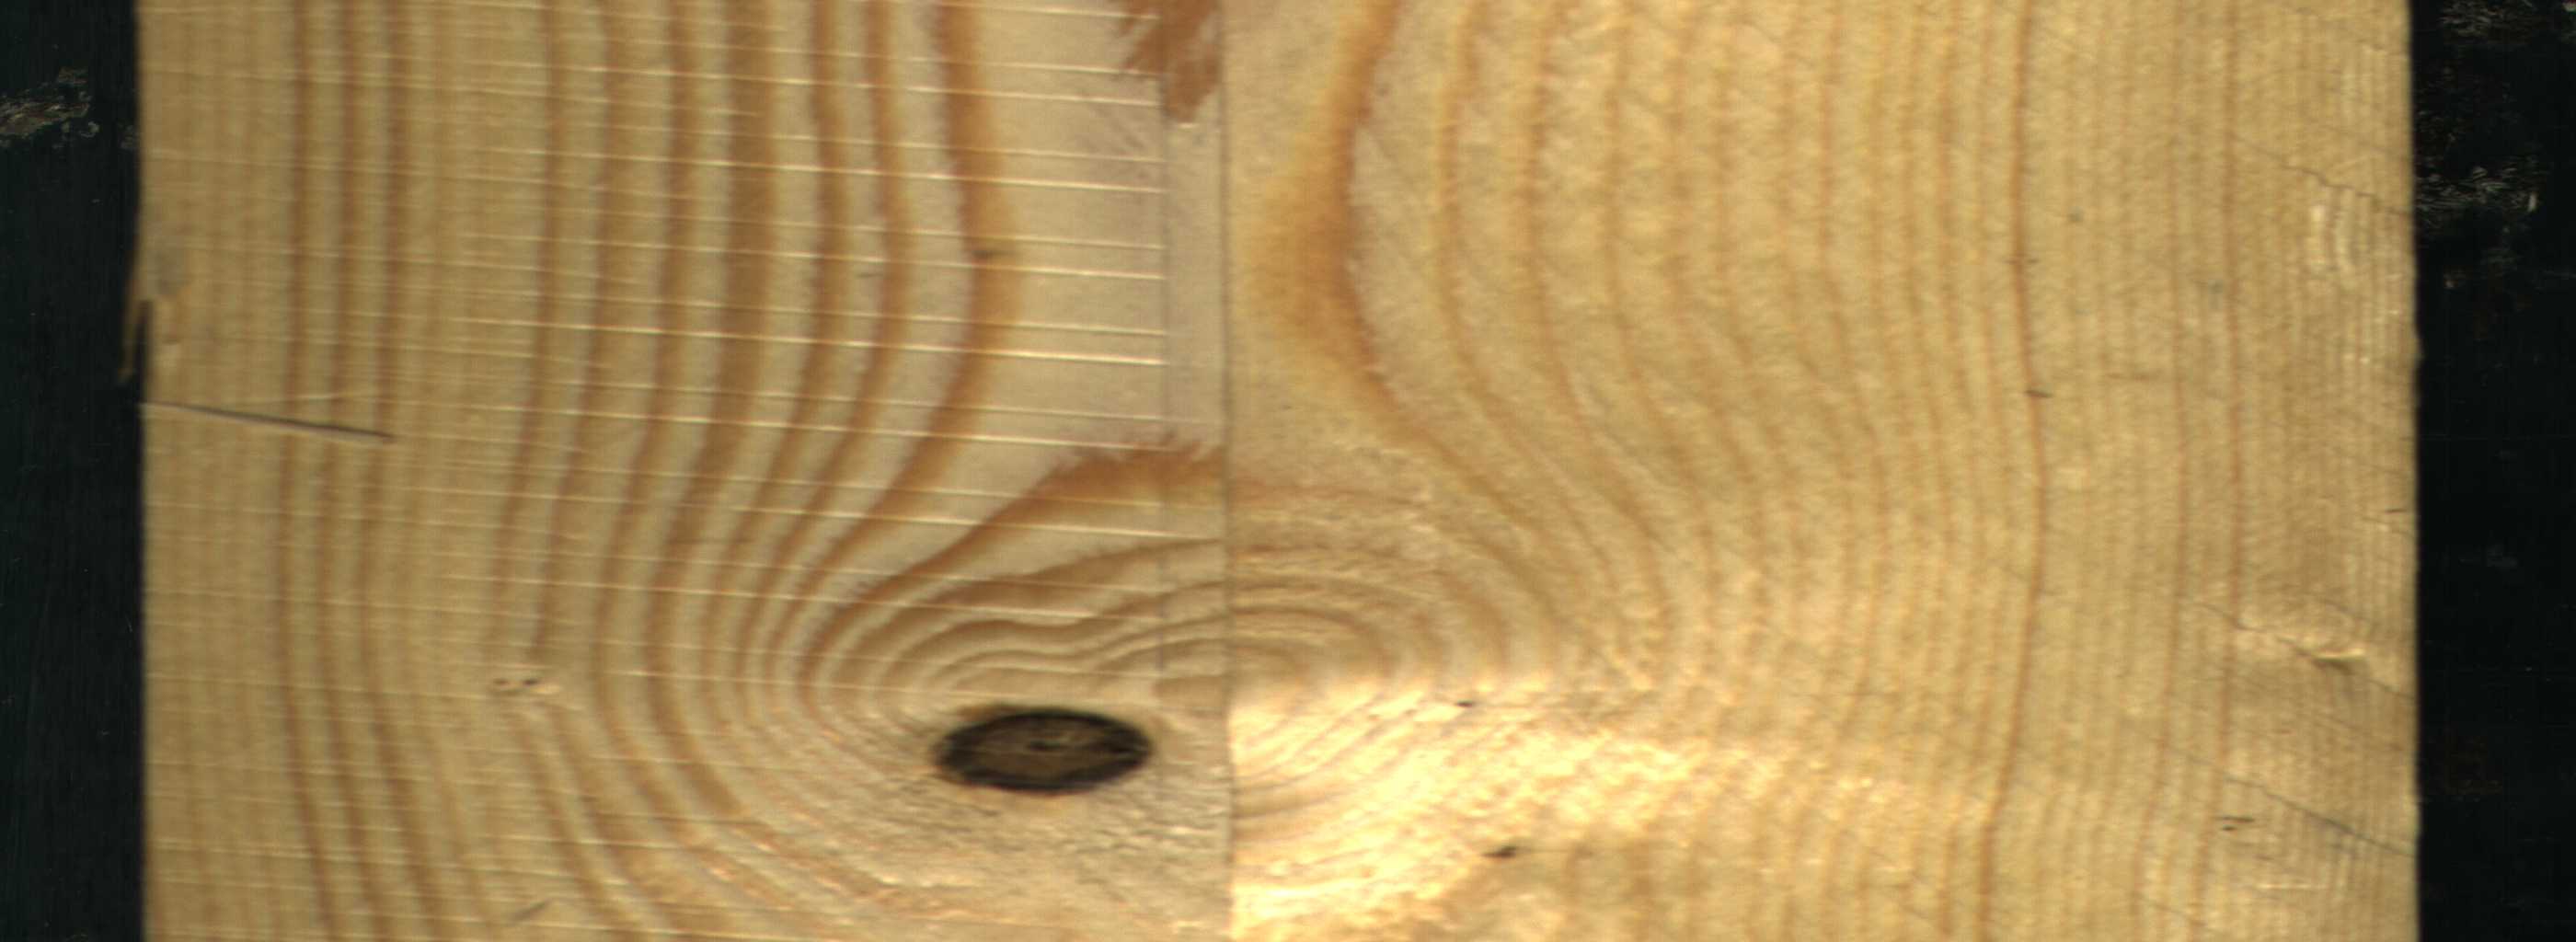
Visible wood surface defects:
Dead_Knot